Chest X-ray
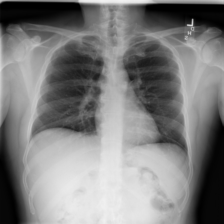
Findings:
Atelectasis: negative
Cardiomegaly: negative
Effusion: negative
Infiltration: negative
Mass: negative
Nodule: negative
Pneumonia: negative
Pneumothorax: negative
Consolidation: negative
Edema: negative
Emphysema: negative
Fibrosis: negative
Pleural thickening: negative
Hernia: negative